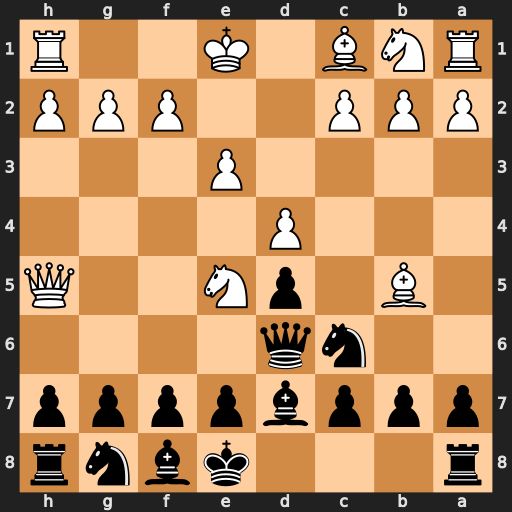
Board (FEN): r3kbnr/pppbpppp/2nq4/1B1pN2Q/3P4/4P3/PPP2PPP/RNB1K2R
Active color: b
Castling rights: KQkq
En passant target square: -
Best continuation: Nxe5 dxe5 Qb4+ Nc3 Bxb5